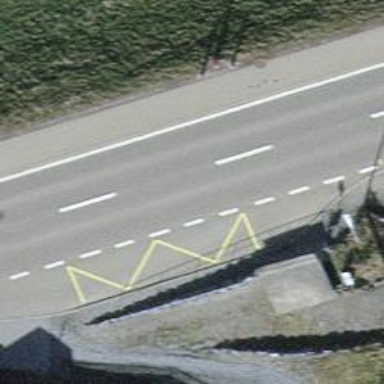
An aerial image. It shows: Public transport stop position.